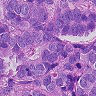
Metastatic tissue present: yes